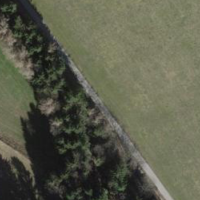
EUNIS habitat code: 44
Species observed at this site:
Impatiens parviflora